Question: So here's my issue: I'm writing a web-app using the Google Maps web API v3. When zooming to a building that shows a floor-plan, the floor controls do not show up, as they do on Android. When opening Google maps for Android, and zooming to the same building, I get a control on the bottom right-hand side of the screen that shows the floors (B1, 1, and 2), and selecting them shows that floor. Not so using the web-API. At first I thought it might be as simple as specifying which controls were visible/adding a control, but I'm not coming up with anything.
Does anyone else know how to get these buttons to show up?
: Even on Google's website (maps.google.com), in classic mode, these buttons do not show up when zoomed in on a Building with a floor plan, so maybe this is a lost cause...

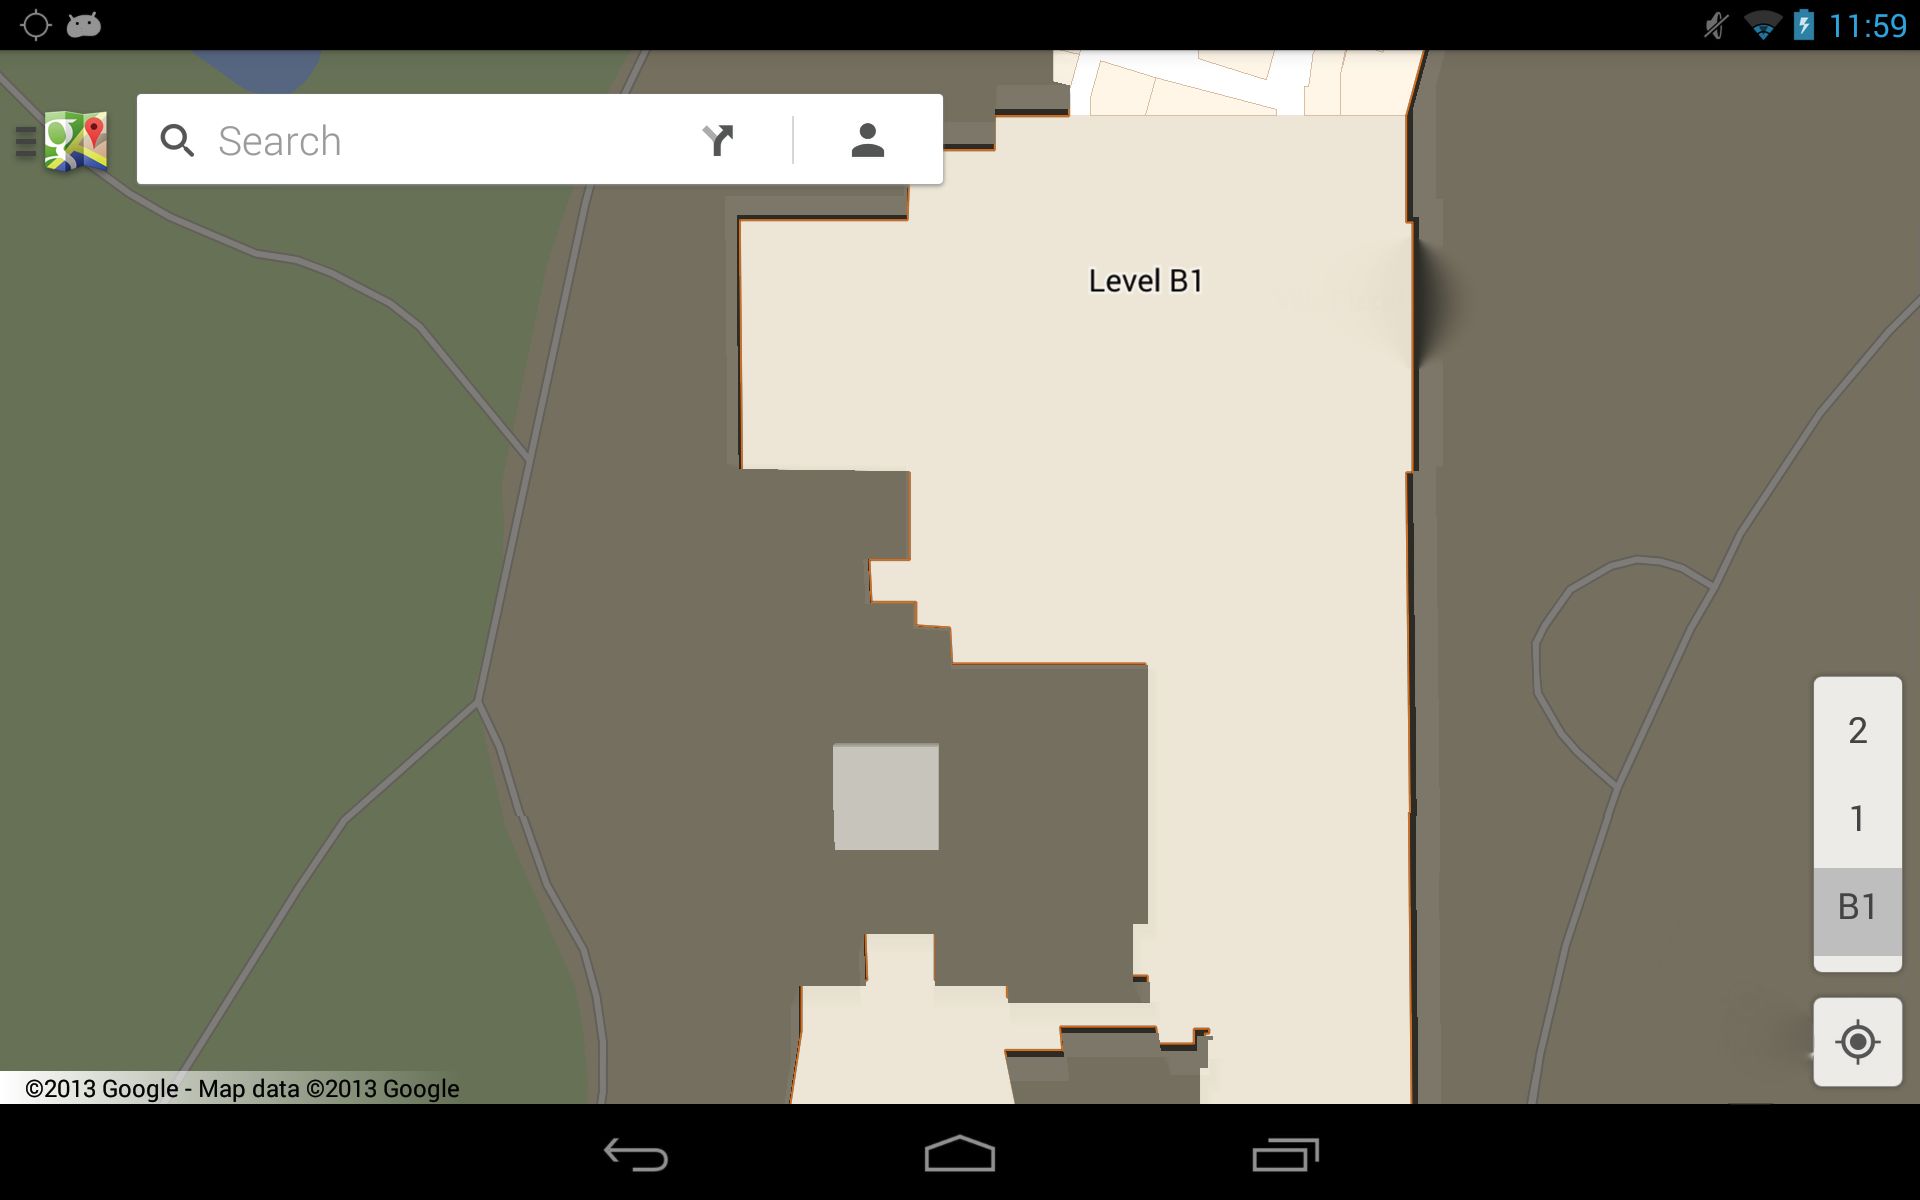
Answer: I was requested to answer this question so that it's not sitting in the unanswered queue.
At the time this question was asked, Google Maps for web didn't support the floor buttons (to the best of my knowledge), so we moved to using the native SDK's on Android and iOS instead.